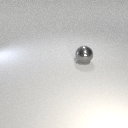
large gray metal sphere